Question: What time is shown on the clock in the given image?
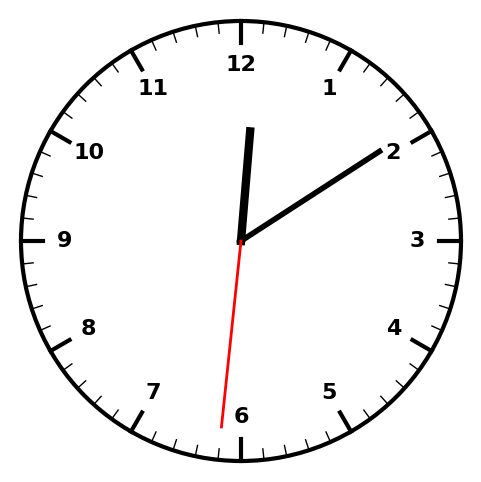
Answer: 12:09:31